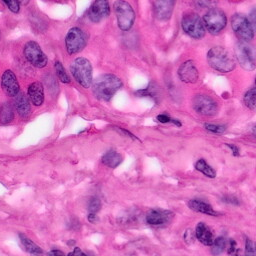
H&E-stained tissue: Pancreatic